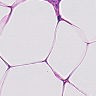
Metastatic tissue present: no